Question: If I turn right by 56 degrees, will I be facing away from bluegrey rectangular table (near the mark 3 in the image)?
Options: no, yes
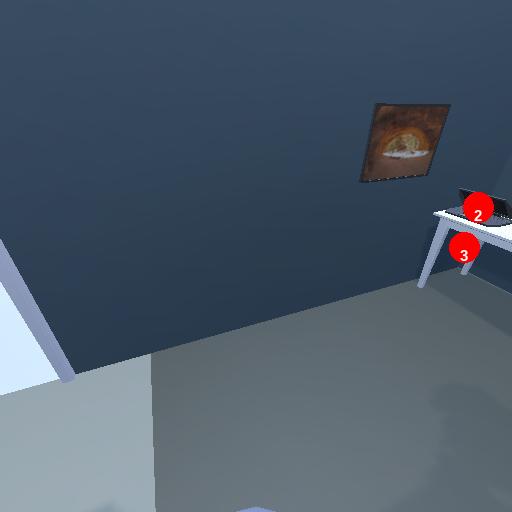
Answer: no